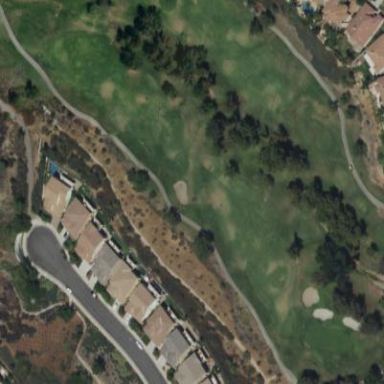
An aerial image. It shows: Rough area on grassy golf course.